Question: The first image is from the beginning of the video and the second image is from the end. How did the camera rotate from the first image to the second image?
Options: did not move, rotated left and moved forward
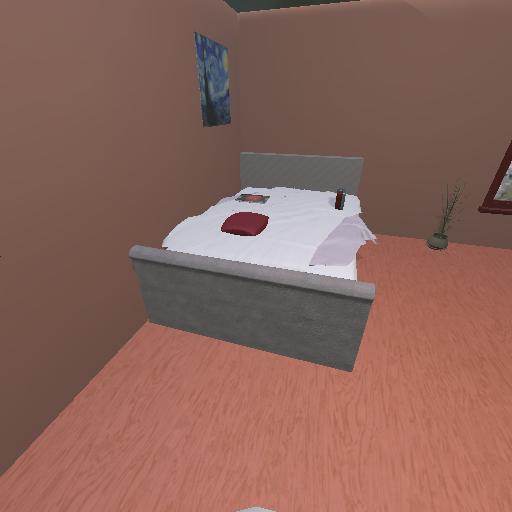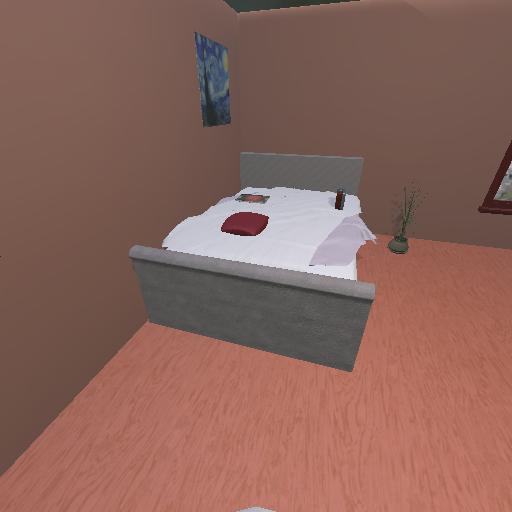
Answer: did not move